Field crop: tomato
Growth stage: 1
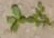
Species: portulaca